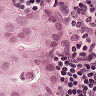
Metastatic tissue present: yes